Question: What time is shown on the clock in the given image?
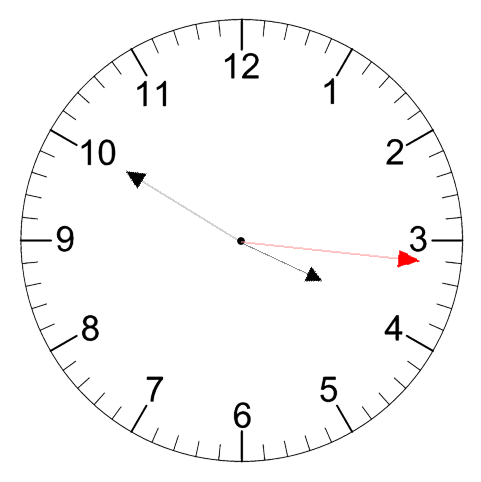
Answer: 03:50:16